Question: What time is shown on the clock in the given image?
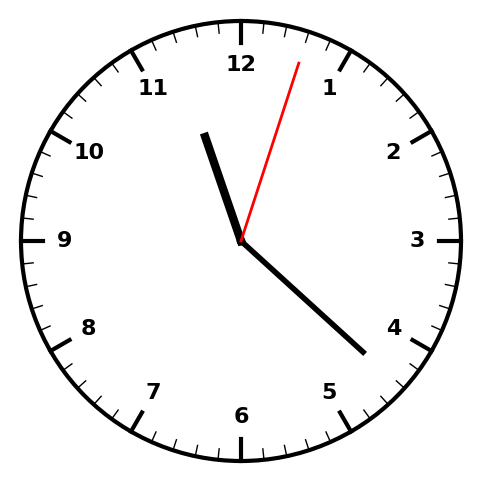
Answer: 11:22:03